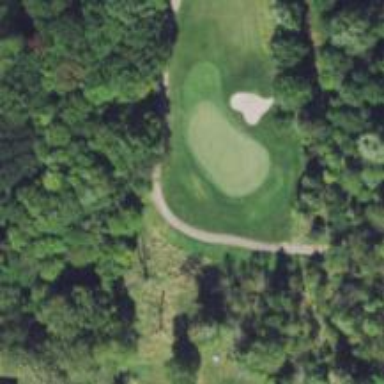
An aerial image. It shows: Golf hole.